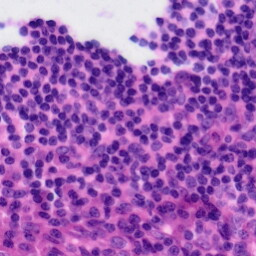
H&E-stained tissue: Tonsil